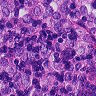
Metastatic tissue present: yes